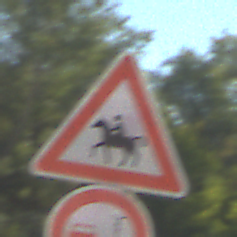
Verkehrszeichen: ReiterRechts
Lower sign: VerbotUeberholenEinspurigeFahrzeuge
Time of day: Midday
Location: Outdoor (Nature)
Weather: Clear
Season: Summer
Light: Natural